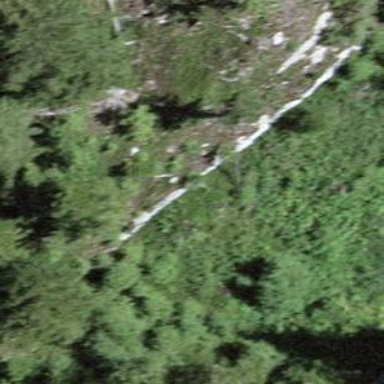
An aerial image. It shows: Natural cliff.